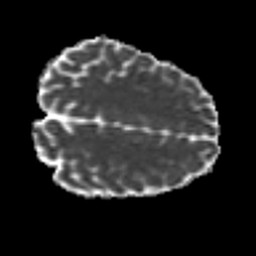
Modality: MD
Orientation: axial
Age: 20
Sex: male
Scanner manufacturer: siemens
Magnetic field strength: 3 T
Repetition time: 7 s
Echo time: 0.0926 s